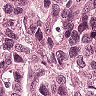
Metastatic tissue present: yes